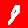
Digit: 9